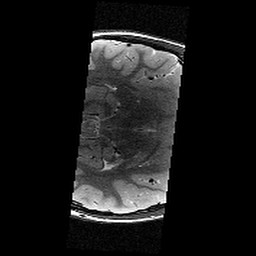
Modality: T2w
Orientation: axial
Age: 12
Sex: female
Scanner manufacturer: siemens
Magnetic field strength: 3 T
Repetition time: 7.7 s
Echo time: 0.067 s